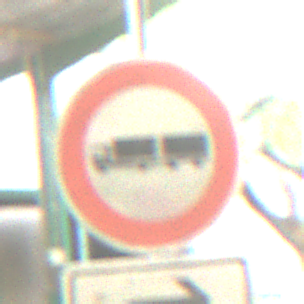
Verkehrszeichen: VerbotLastkraftwagenMitAnhaenger
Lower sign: RichtungsangabeDurchPfeile5
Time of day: MorningAfternoon
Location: Roofed (Special)
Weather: NotSpecified
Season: NotSpecified
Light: Artificial